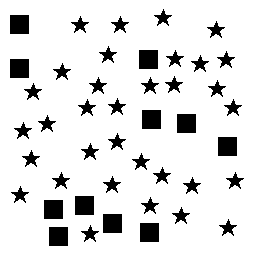
Squares: 11
Triangles: 0
Stars: 33
Total shapes: 44